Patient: sex F, age 34
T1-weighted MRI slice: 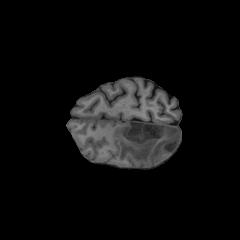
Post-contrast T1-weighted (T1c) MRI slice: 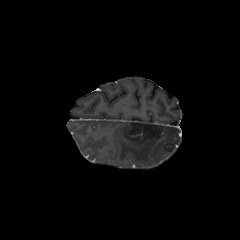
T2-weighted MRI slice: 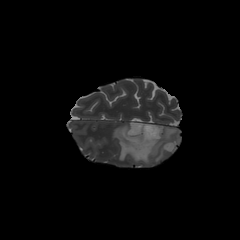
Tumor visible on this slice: yes
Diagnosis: Astrocytoma, IDH-mutant
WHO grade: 3